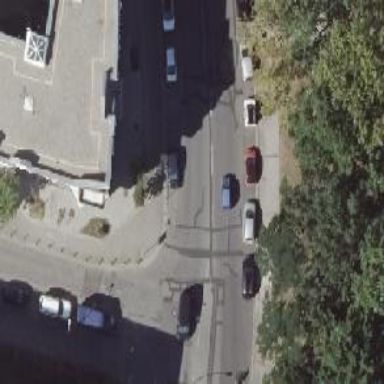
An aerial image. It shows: Tertiary road with asphalt surface and separate sidewalks on both sides. There are lane markings on the road.